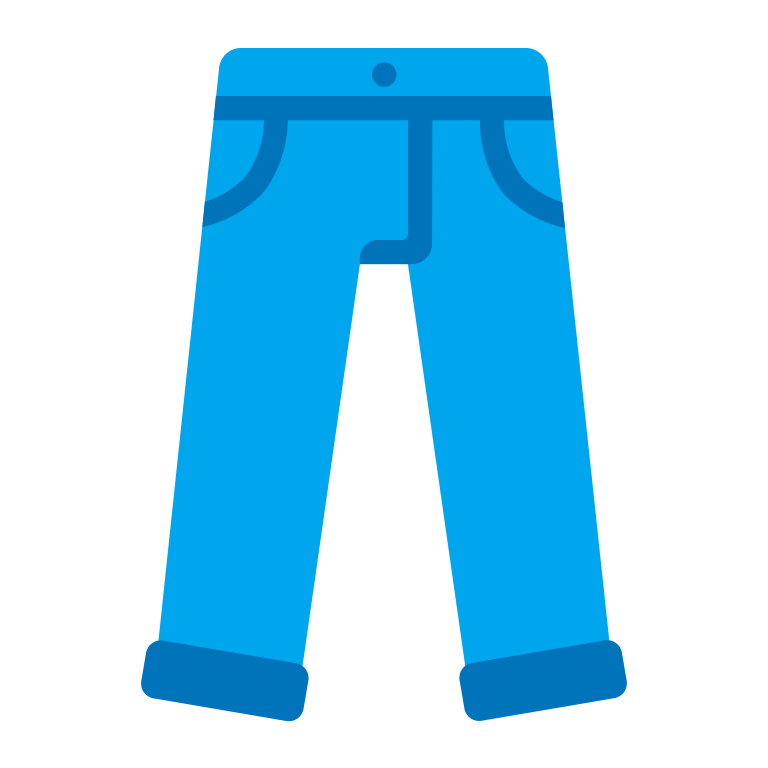
jeans flat